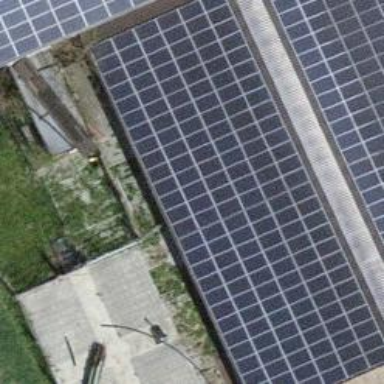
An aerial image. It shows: Solar power generator.